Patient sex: F
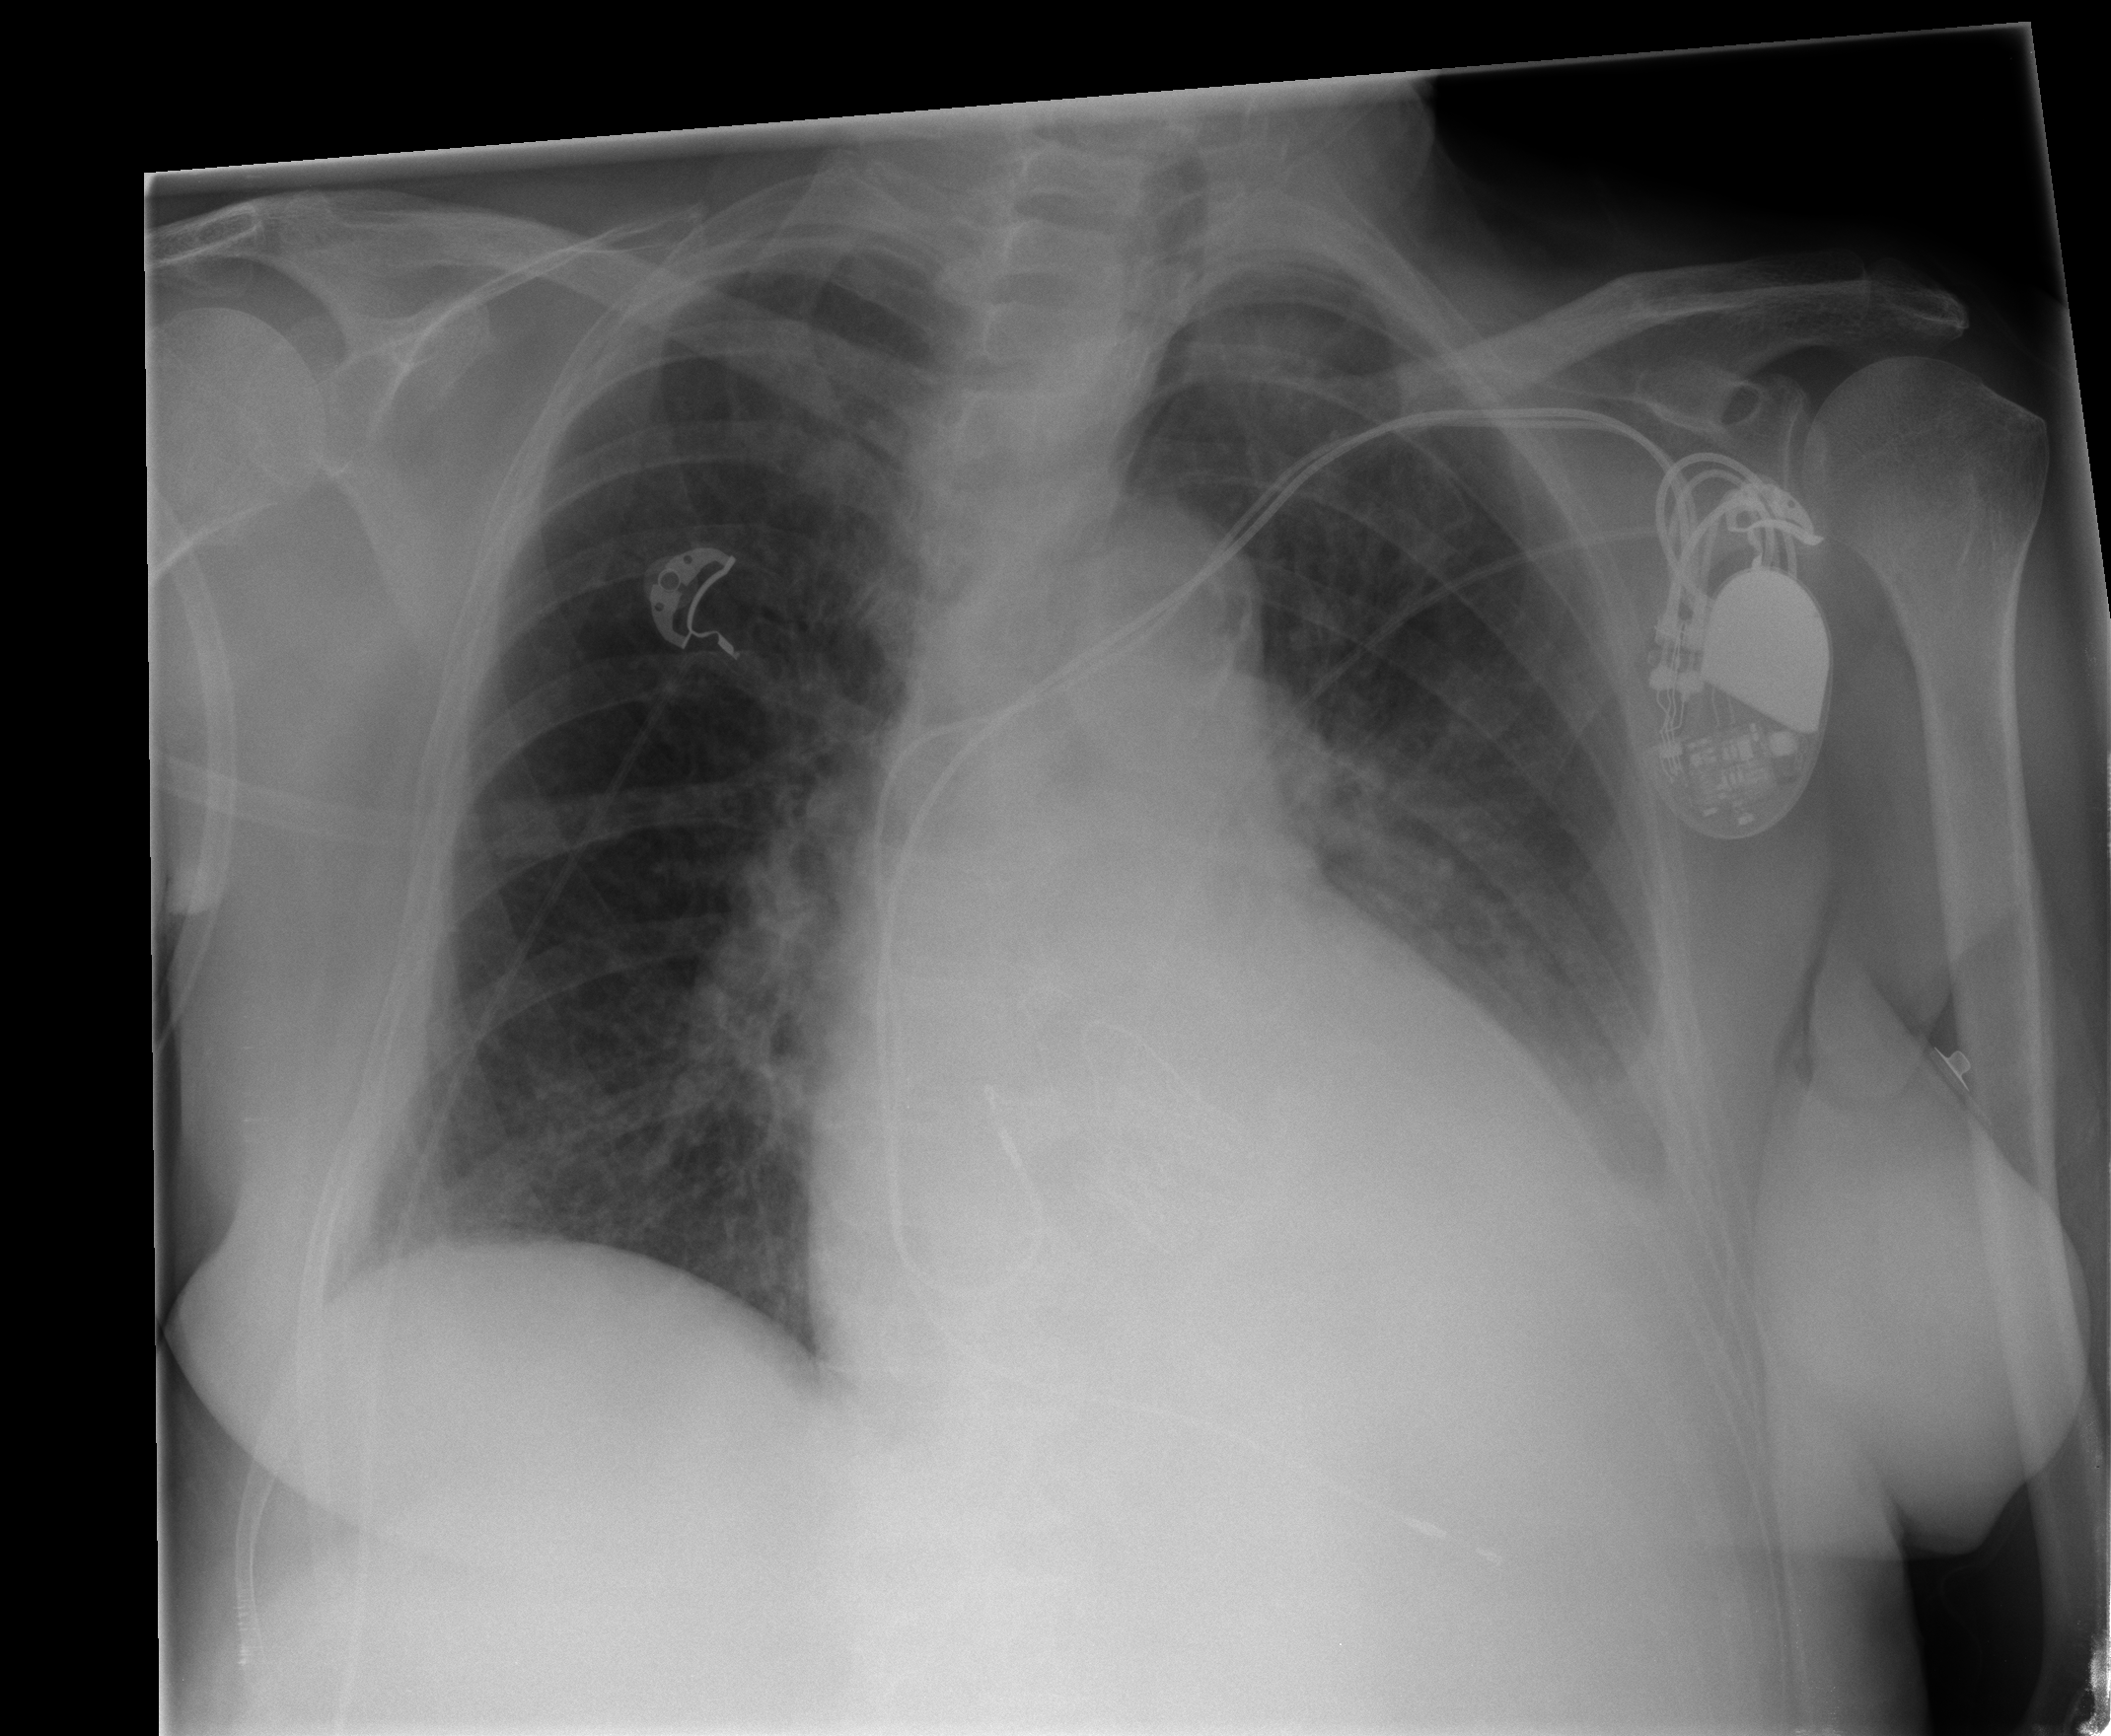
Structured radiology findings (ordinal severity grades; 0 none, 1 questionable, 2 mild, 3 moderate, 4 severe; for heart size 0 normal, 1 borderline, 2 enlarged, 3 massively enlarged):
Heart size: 1
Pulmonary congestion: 2
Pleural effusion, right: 0
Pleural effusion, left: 1
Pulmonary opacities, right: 0
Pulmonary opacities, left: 1
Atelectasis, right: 0
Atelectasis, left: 2